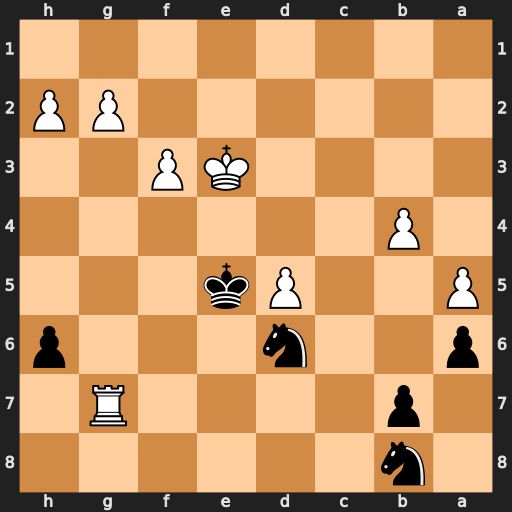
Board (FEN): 1n6/1p4R1/p2n3p/P2Pk3/1P6/4KP2/6PP/8
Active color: b
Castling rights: -
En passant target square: -
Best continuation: Nf5+ Kd3 Nxg7